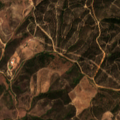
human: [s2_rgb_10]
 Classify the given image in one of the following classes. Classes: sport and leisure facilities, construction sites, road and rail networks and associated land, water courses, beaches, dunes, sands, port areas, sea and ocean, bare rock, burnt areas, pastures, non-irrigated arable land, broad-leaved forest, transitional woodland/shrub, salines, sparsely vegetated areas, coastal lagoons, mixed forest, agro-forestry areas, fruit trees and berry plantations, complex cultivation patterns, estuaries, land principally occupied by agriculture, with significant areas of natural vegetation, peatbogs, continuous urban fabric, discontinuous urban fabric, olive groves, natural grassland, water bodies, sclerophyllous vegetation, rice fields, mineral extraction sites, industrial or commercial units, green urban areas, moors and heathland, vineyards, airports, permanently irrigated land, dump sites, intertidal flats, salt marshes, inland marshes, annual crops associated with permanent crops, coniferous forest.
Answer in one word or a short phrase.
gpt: land principally occupied by agriculture, with significant areas of natural vegetation, broad-leaved forest, sclerophyllous vegetation, transitional woodland/shrub